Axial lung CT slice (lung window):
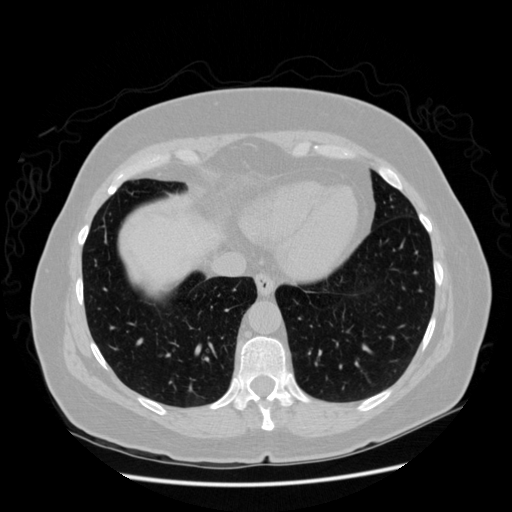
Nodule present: no